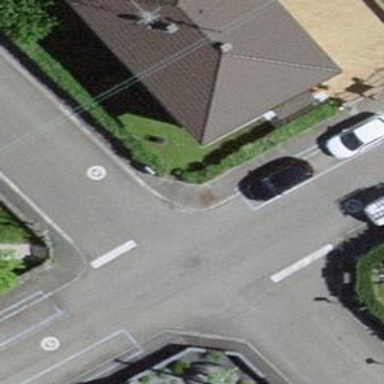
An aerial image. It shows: Stop road.